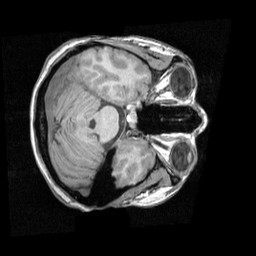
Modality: T1w
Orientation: axial
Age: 35
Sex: female
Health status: healthy